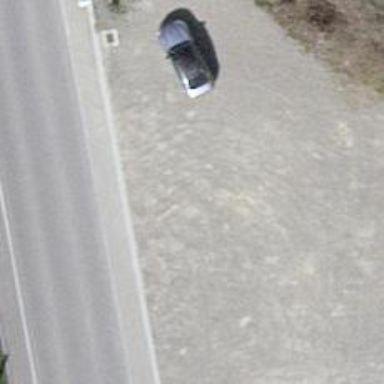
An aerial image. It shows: Parking area with surface.